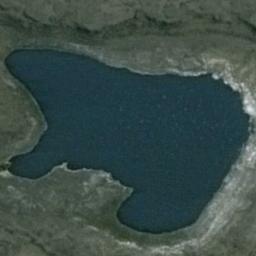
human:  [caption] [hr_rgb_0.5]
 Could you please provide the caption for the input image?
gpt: The lake in the picture is shaped like a duck .

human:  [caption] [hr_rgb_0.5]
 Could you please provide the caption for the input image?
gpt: Many trees are around the lake .

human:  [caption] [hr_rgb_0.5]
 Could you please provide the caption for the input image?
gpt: There is an irregular blue lake on the brown mountain .

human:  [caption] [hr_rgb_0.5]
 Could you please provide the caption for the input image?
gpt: The lake lies in a wasteland and the water is dark blue .

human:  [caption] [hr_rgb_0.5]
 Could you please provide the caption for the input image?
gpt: There are green meadows around the lake .